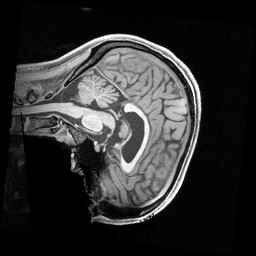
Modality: T1w
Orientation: sagittal
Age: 26
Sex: female
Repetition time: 2.4 s
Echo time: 0.00222 s